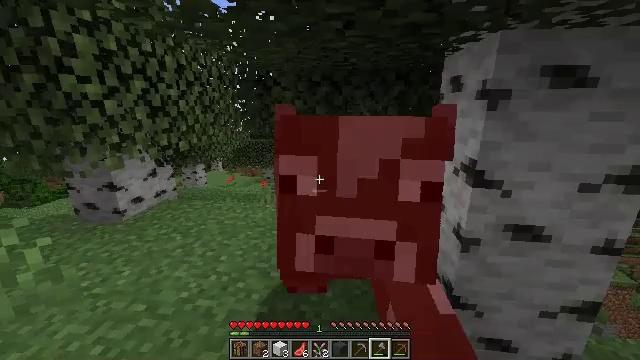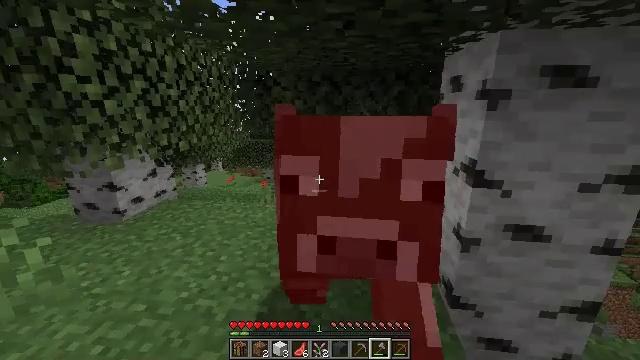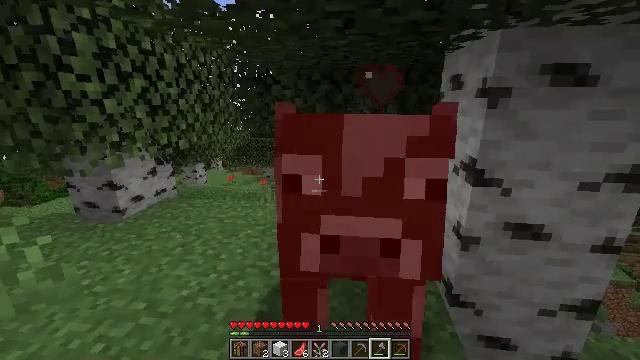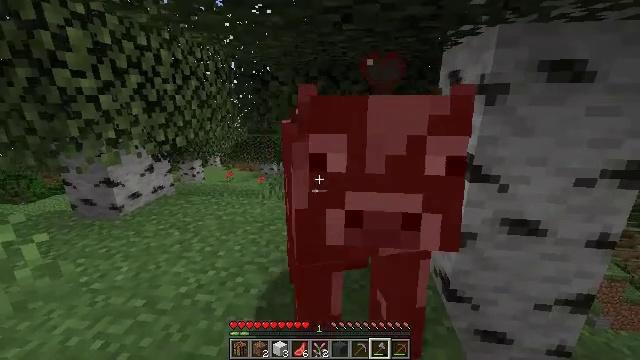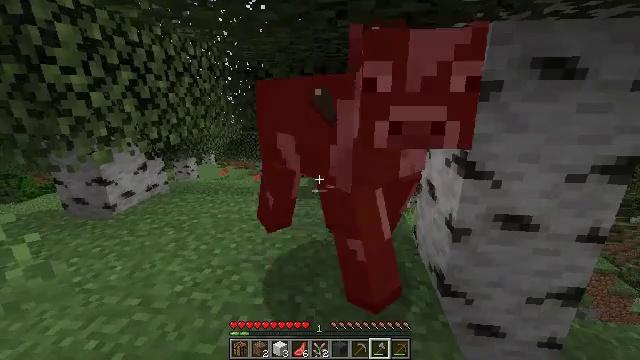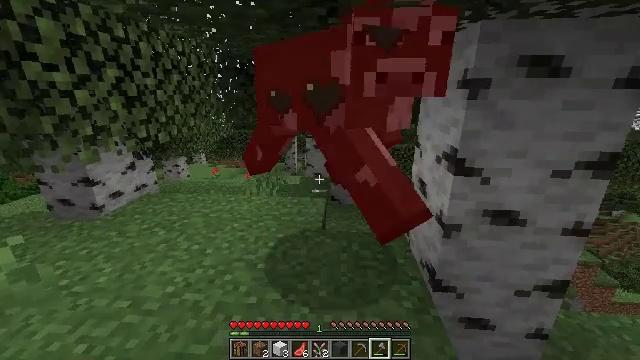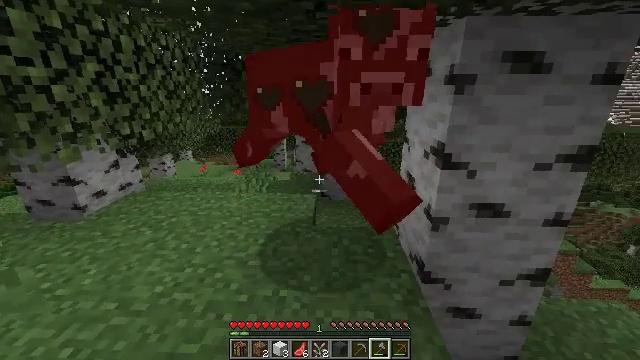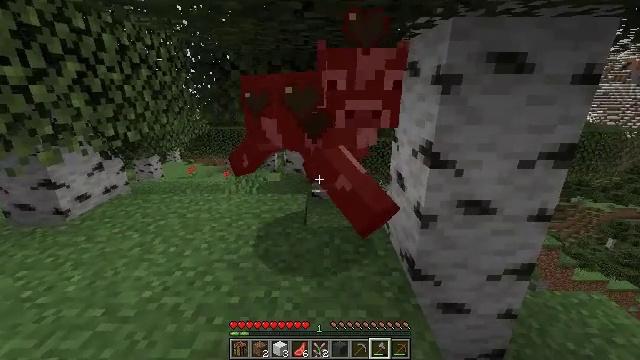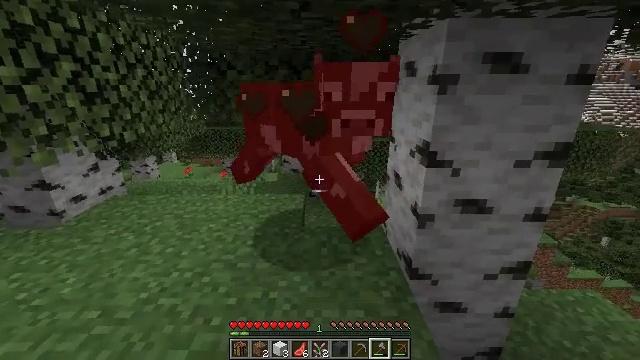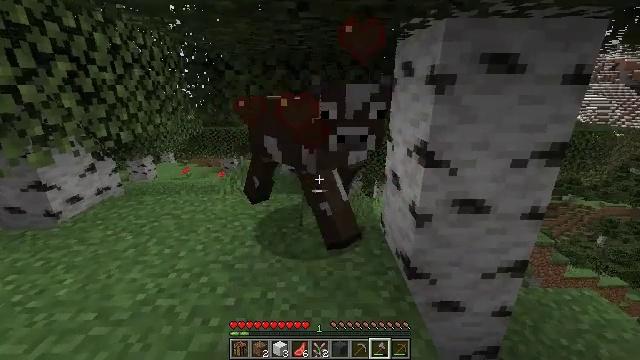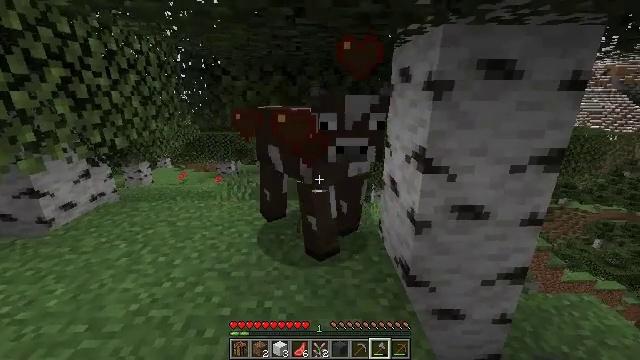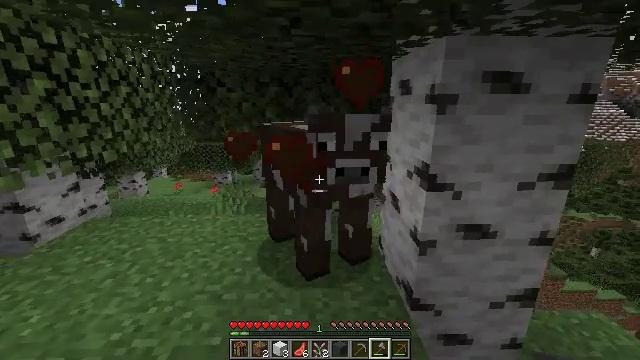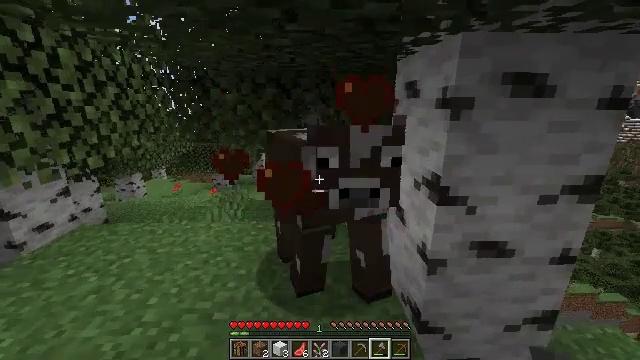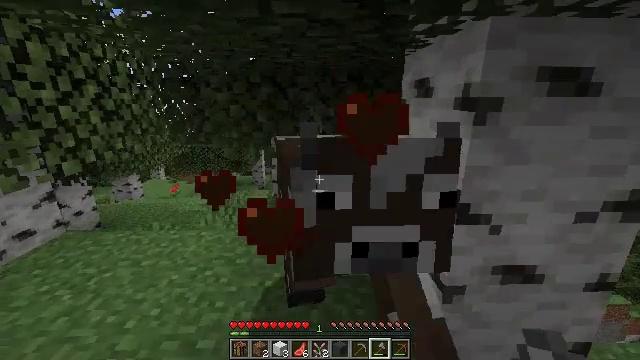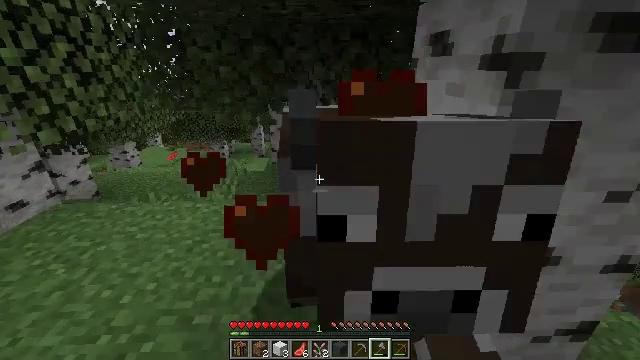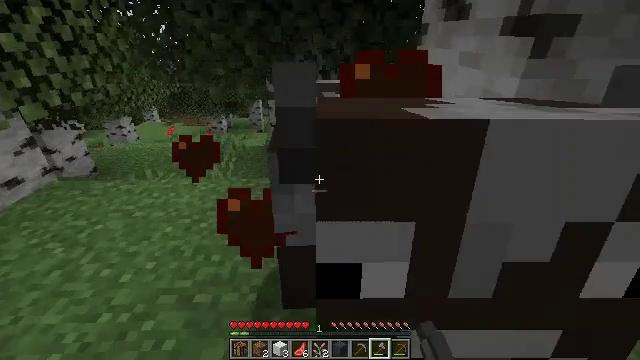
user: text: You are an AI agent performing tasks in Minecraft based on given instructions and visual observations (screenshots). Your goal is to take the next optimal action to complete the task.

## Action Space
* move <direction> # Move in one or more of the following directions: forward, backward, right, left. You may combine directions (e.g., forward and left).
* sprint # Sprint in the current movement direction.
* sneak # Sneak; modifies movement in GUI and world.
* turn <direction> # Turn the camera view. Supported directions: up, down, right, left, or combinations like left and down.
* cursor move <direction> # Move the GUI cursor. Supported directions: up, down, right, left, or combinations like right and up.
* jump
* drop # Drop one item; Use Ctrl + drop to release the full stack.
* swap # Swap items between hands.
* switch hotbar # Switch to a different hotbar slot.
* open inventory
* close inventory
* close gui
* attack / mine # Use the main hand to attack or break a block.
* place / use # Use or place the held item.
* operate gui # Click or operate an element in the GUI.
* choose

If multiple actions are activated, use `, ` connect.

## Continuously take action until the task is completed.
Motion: motion action
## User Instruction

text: Hunt animals.
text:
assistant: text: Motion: no_op
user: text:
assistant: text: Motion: no_op
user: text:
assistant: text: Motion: no_op
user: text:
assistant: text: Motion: turn right
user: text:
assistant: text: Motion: turn right
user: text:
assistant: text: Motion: turn right
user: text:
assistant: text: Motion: turn right
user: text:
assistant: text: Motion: no_op
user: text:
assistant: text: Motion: no_op
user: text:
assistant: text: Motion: move forward, turn up
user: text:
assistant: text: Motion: move forward, turn up
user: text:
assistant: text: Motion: move forward
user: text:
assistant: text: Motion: move forward
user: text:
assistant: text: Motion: move forward, turn down, attack / mine
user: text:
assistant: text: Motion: move forward, turn down, attack / mine
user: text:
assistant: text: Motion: turn right and down, attack / mine
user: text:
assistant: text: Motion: turn right and down, attack / mine
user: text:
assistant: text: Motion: turn right
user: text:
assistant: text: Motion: no_op